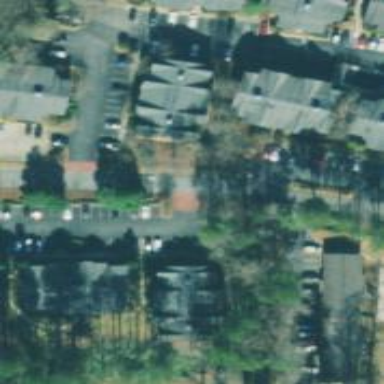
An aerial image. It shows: Residential road with asphalt surface. Sidewalk is present on the left side.